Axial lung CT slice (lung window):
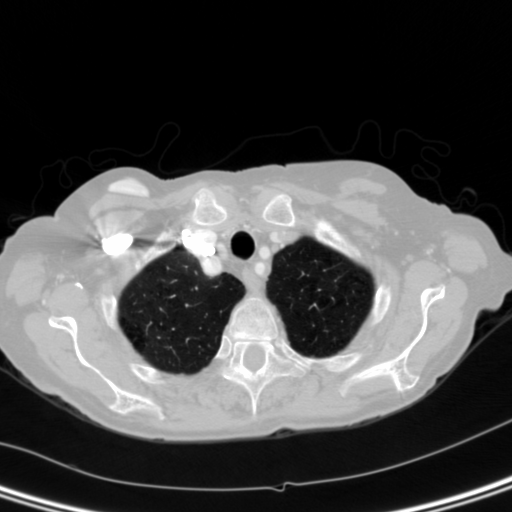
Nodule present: no